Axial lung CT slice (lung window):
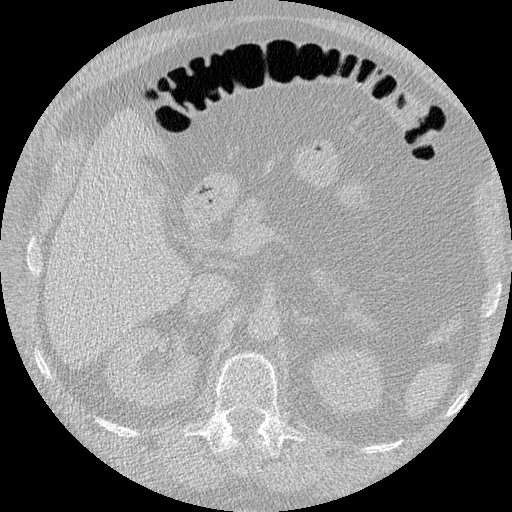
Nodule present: no